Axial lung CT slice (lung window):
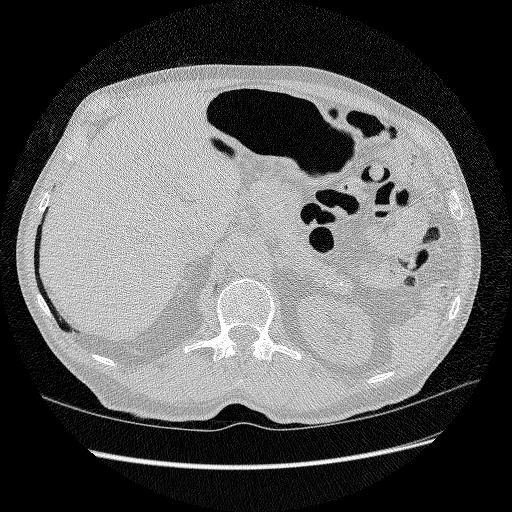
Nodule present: no